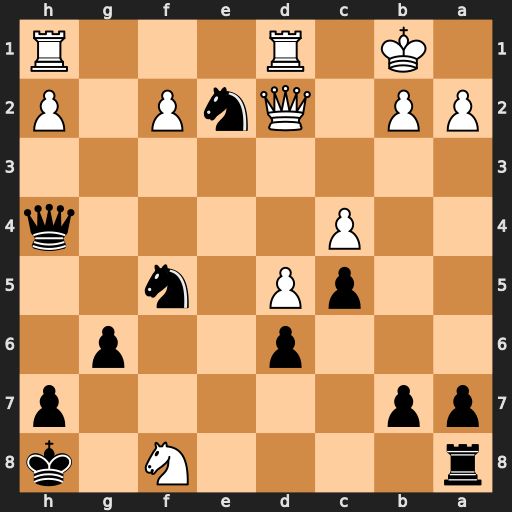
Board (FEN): r4N1k/pp5p/3p2p1/2pP1n2/2P4q/8/PP1QnP1P/1K1R3R
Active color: b
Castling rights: -
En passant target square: -
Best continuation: Qe4+ Qd3 Qxd3+ Rxd3 Rxf8